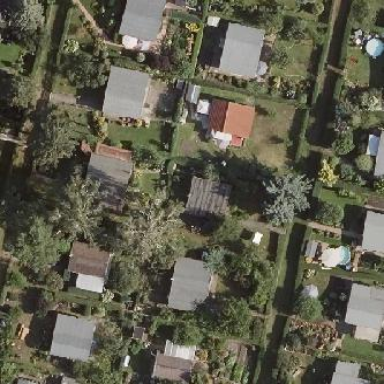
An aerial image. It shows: Plot in the allotments.